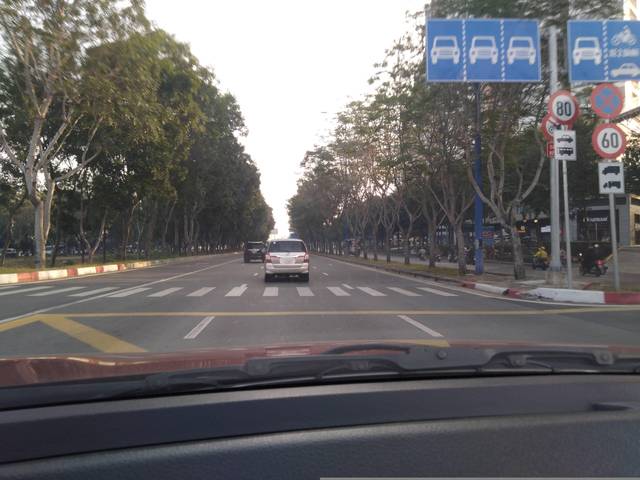
Region: Vietnam
Coordinates: 10.785, 106.745